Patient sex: F
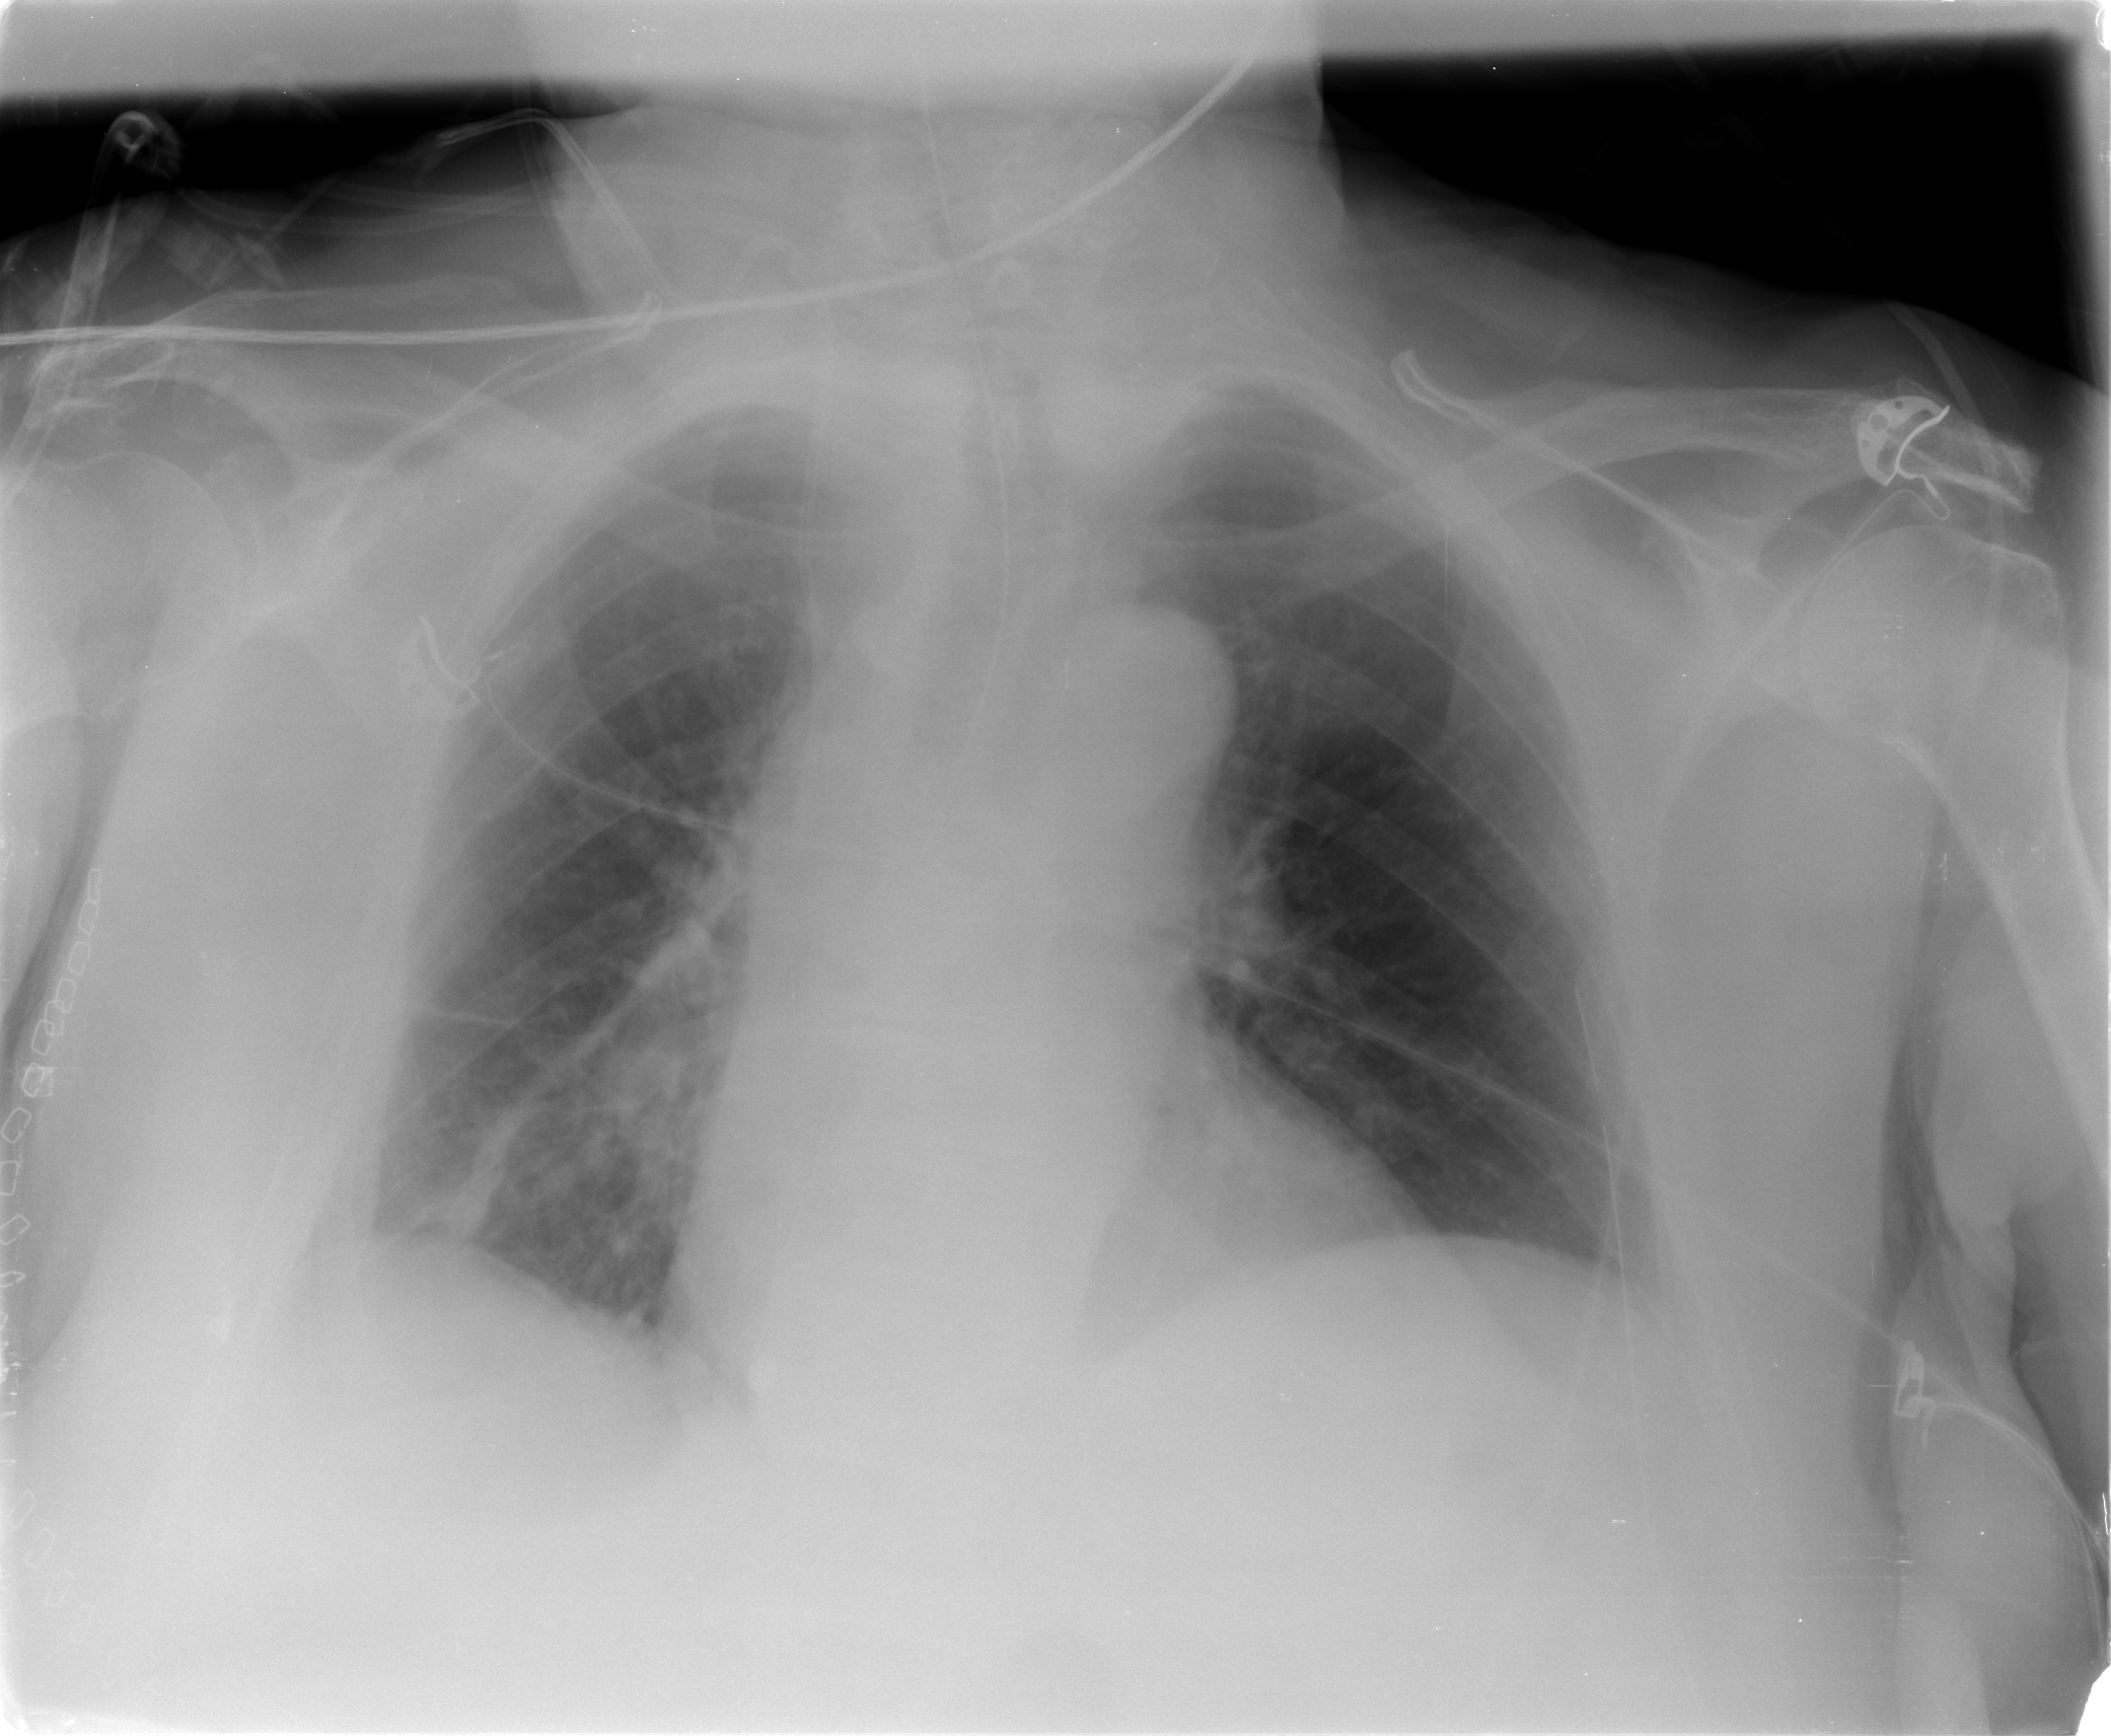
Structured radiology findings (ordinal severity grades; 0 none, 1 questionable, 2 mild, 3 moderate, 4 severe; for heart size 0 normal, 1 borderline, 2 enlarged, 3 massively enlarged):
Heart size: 2
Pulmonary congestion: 2
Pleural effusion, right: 2
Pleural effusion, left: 0
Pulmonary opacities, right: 2
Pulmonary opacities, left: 0
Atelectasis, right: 2
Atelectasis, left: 2